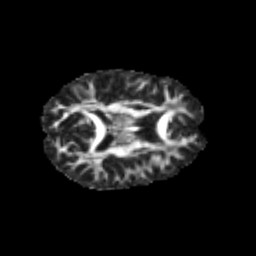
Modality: FA
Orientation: axial
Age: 31
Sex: female
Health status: healthy